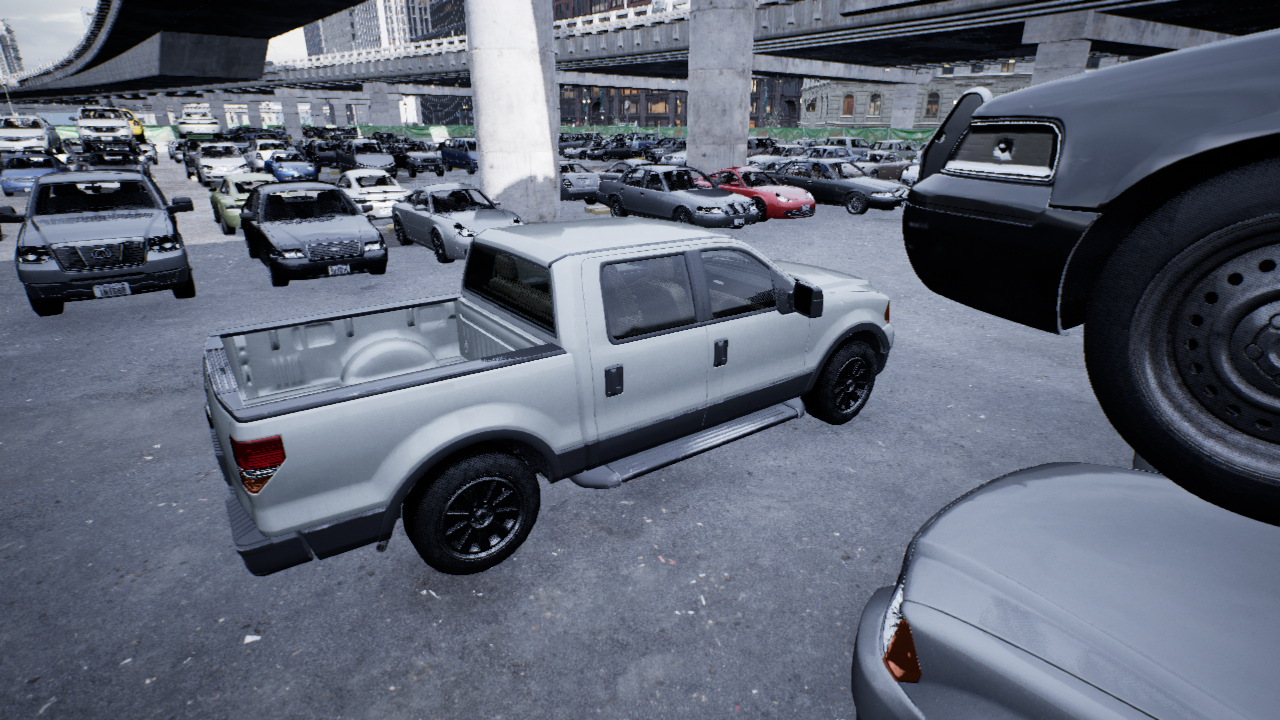
Venue: arterial
Lighting: overcast
Vehicle rig: pickup